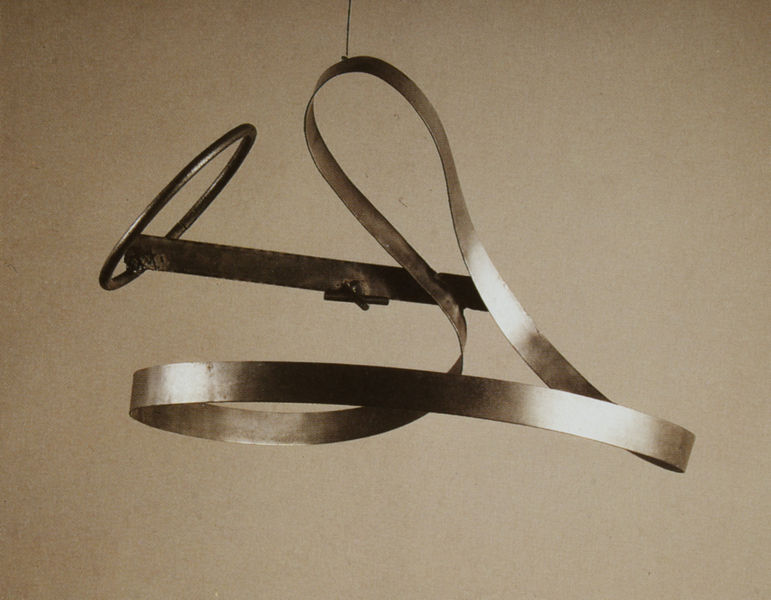
Titel: Hängende Konstruktion
Künstler: Katarsina Kobro
Standort: Paris
Institution: Sammlung A. Nakov
Schlagwörter: weiß, grau, schwarz, schleife, band, kreis, rund, stab, glanz, atelier, metall, ring, foto, fotografie, photographie, dada, futurismus, eisen, halterung, seil, gebogen, photo, ausstellung, hängend, konstruktion, reif, blech, biegen, schlaufe, installation, schlingen, schlinge, schlaufen, dadaismus, mobile, metallband, möbiusband, schlauge